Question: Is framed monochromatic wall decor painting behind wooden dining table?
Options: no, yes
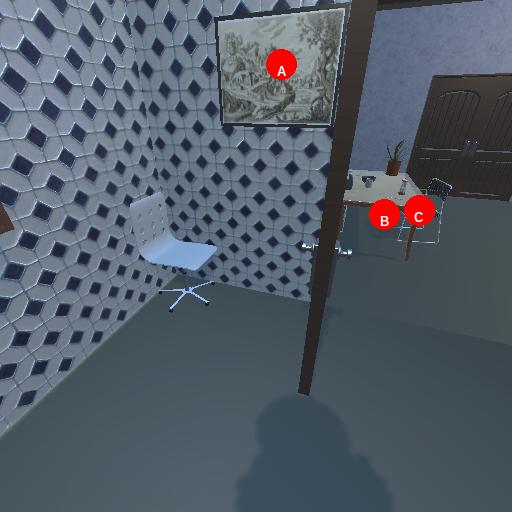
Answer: no